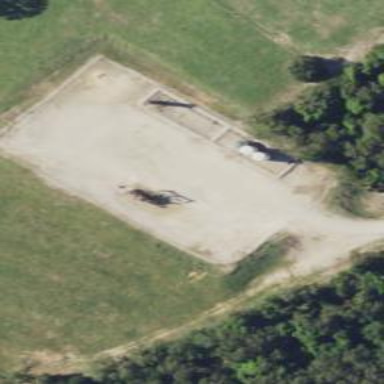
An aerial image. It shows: Petroleum well.